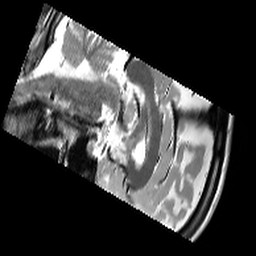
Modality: T2w
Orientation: sagittal
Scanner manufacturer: siemens
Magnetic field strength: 3 T
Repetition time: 10.64 s
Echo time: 0.05 s